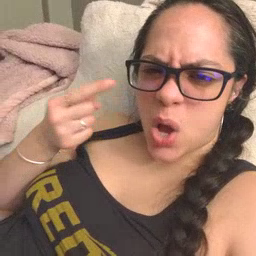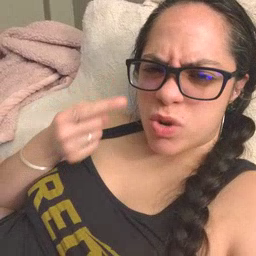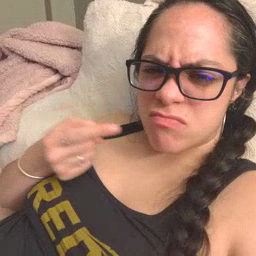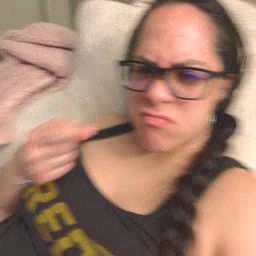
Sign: owie